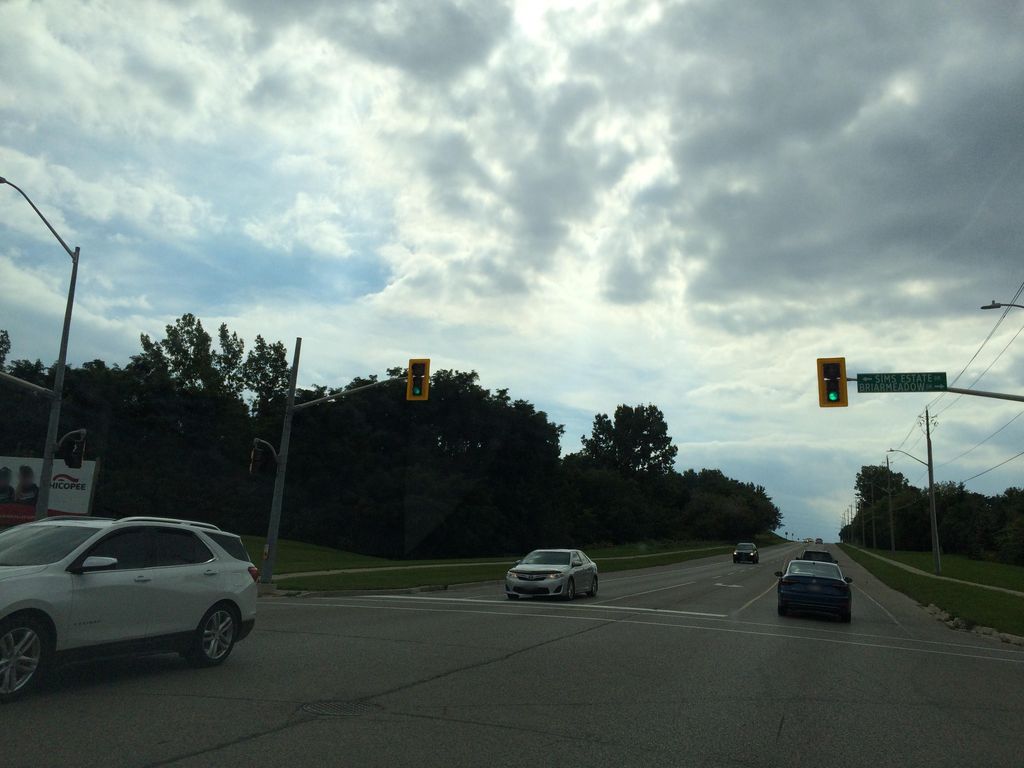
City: kitchener-waterloo